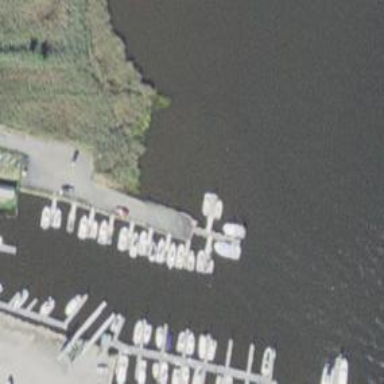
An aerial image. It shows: Man-made pier.